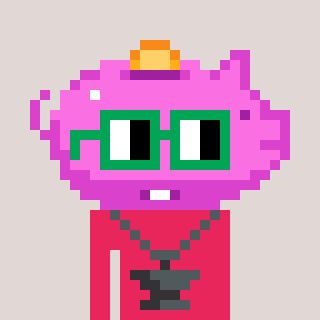
a pixel art character with square green glasses, a piggybank-shaped head and a redpinkish-colored body on a warm background